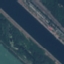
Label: River